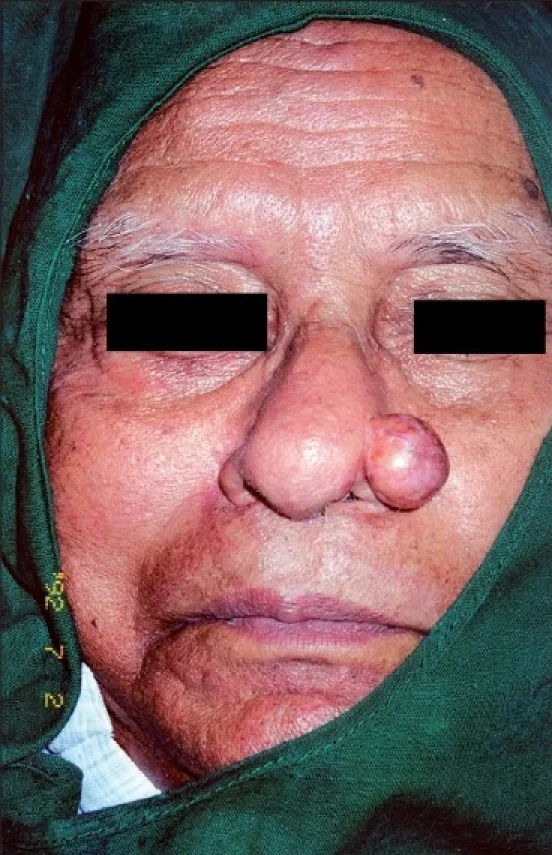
Skin colored nodule on the left ala nasi.
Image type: medical_photograph (oral_photograph)